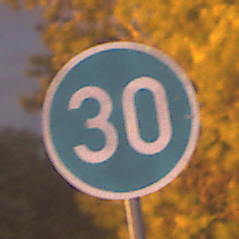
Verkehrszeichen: VorgeschriebeneMindestgeschwindigkeit
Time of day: Night
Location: Outdoor (Suburban)
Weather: PartlyCloudy
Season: NotSpecified
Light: Artificial